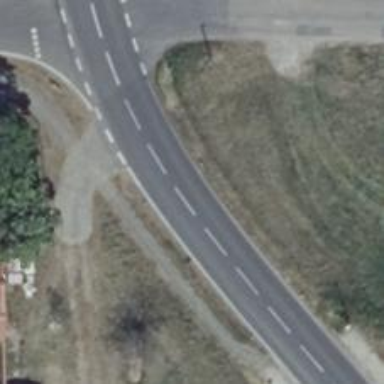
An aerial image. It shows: Primary road with asphalt surface.